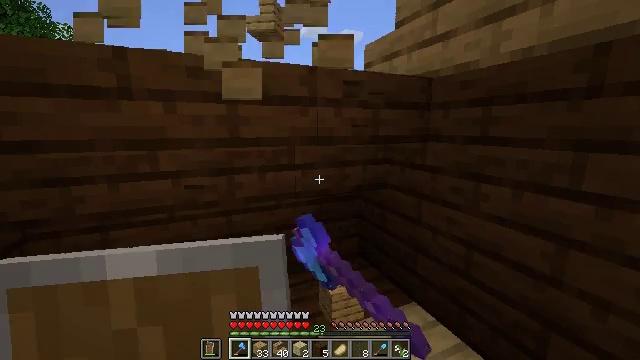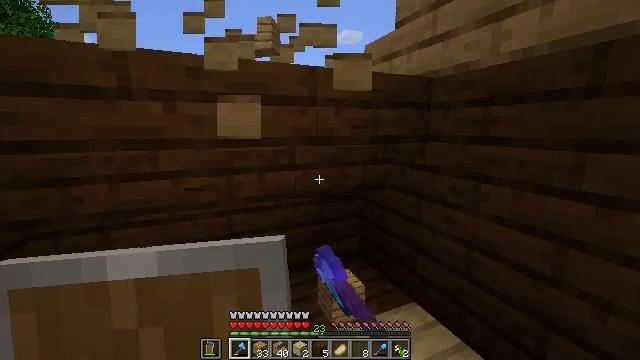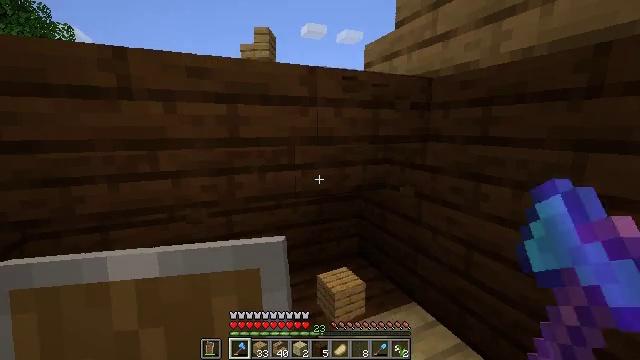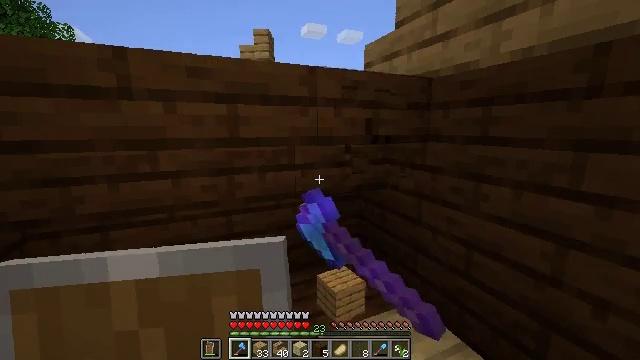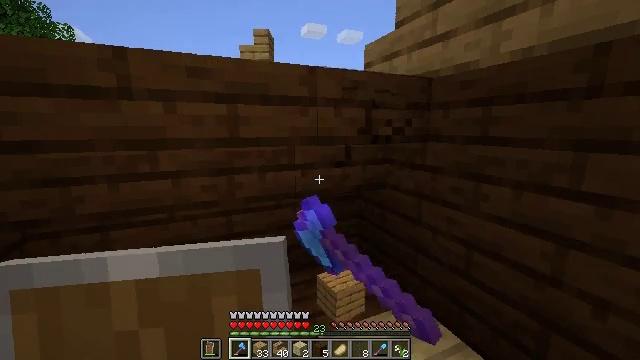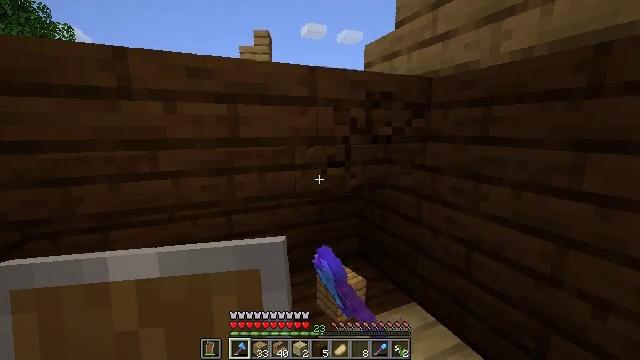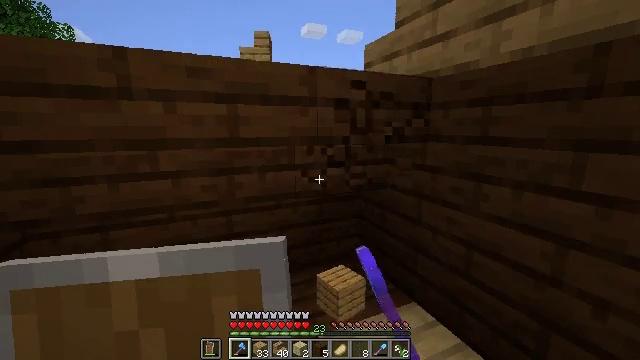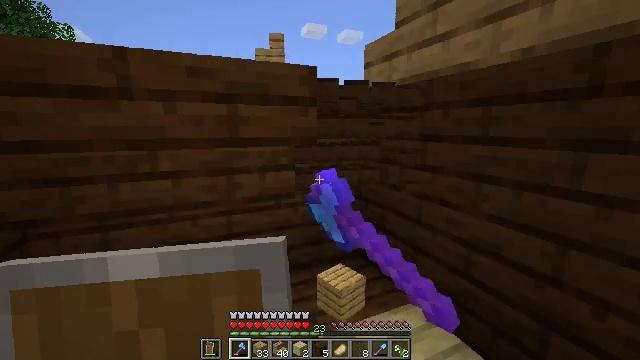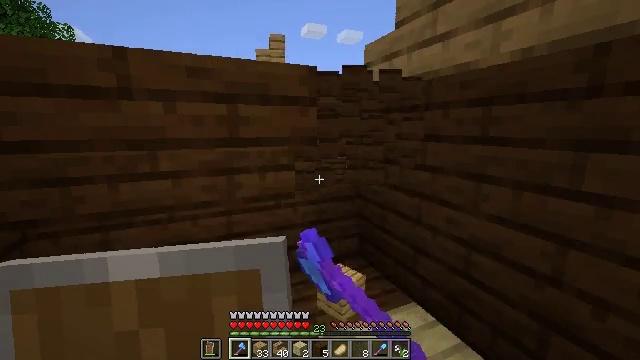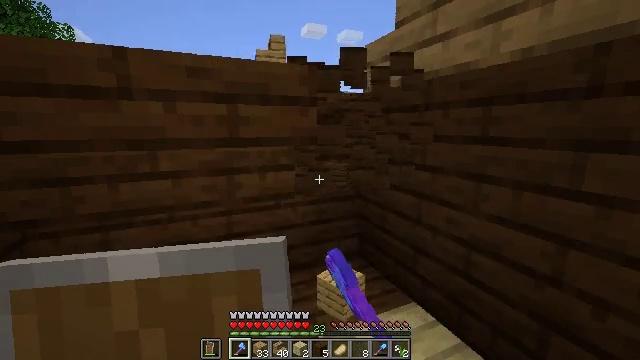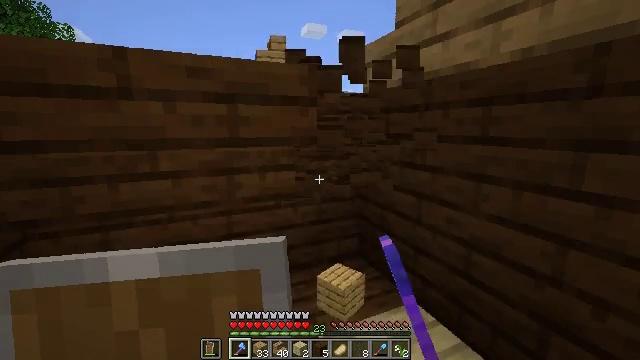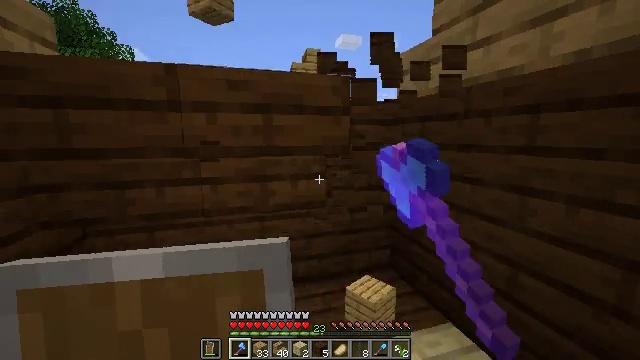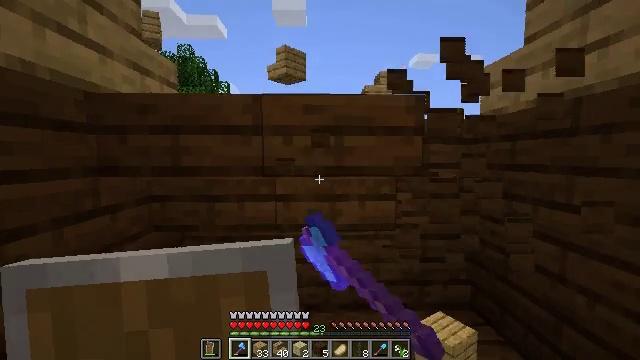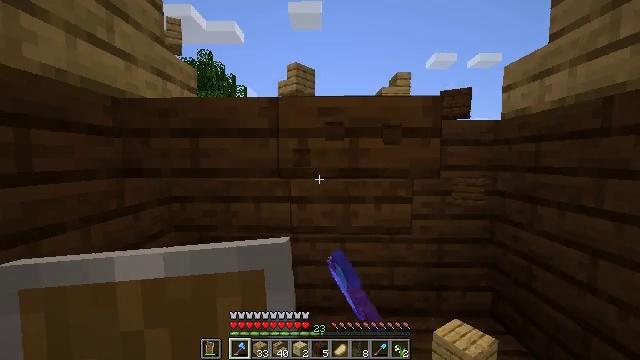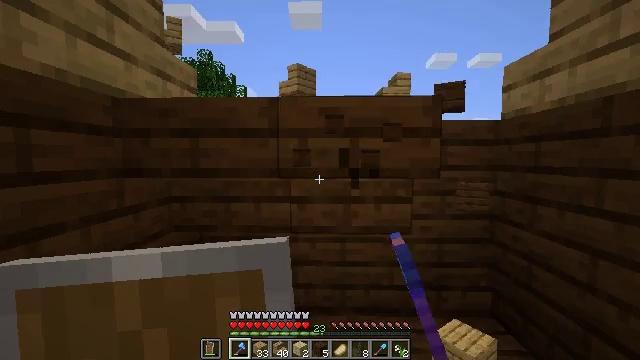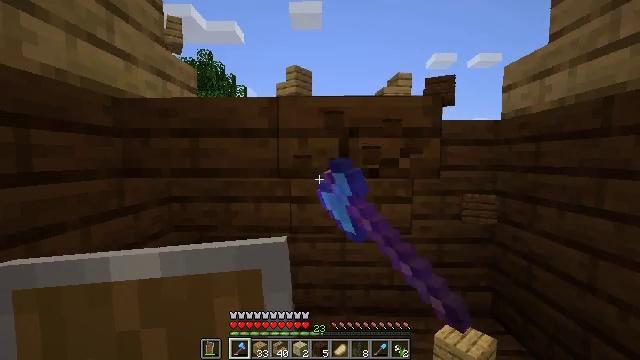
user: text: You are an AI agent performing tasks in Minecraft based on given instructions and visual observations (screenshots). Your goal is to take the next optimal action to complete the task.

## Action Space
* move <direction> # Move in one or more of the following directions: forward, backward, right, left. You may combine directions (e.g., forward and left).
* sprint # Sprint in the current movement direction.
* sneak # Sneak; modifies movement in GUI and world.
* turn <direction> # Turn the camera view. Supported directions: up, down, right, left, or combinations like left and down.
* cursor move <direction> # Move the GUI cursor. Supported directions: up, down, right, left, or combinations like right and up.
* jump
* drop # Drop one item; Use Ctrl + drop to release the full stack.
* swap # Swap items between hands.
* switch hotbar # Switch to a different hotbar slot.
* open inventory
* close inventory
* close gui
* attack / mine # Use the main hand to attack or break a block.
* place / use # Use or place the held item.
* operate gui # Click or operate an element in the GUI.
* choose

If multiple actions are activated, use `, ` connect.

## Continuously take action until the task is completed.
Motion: motion action
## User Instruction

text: Mine dark oak stairs from a structure.
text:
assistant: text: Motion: attack / mine
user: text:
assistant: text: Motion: attack / mine
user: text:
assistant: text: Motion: attack / mine
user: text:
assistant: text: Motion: attack / mine
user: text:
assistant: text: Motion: attack / mine
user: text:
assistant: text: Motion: attack / mine
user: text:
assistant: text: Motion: attack / mine
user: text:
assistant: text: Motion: attack / mine
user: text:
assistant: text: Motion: attack / mine
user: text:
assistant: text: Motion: attack / mine
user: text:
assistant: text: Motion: turn left and up, attack / mine
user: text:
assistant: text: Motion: turn left and up, attack / mine
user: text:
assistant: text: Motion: turn left, attack / mine
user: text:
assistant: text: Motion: attack / mine
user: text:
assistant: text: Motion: attack / mine
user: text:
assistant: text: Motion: attack / mine
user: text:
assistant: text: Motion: attack / mine
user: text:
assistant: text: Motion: attack / mine
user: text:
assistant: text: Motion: attack / mine
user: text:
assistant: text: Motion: attack / mine
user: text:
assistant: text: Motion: attack / mine
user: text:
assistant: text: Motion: turn left, attack / mine
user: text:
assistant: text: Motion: turn left, attack / mine
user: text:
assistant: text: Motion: turn left, attack / mine
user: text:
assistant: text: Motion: attack / mine
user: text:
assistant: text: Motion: attack / mine
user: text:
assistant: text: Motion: attack / mine
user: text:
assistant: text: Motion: attack / mine
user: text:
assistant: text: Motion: attack / mine
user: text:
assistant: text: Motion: attack / mine